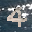
Label: 4